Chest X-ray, PA view. Patient: 61 years old, sex F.
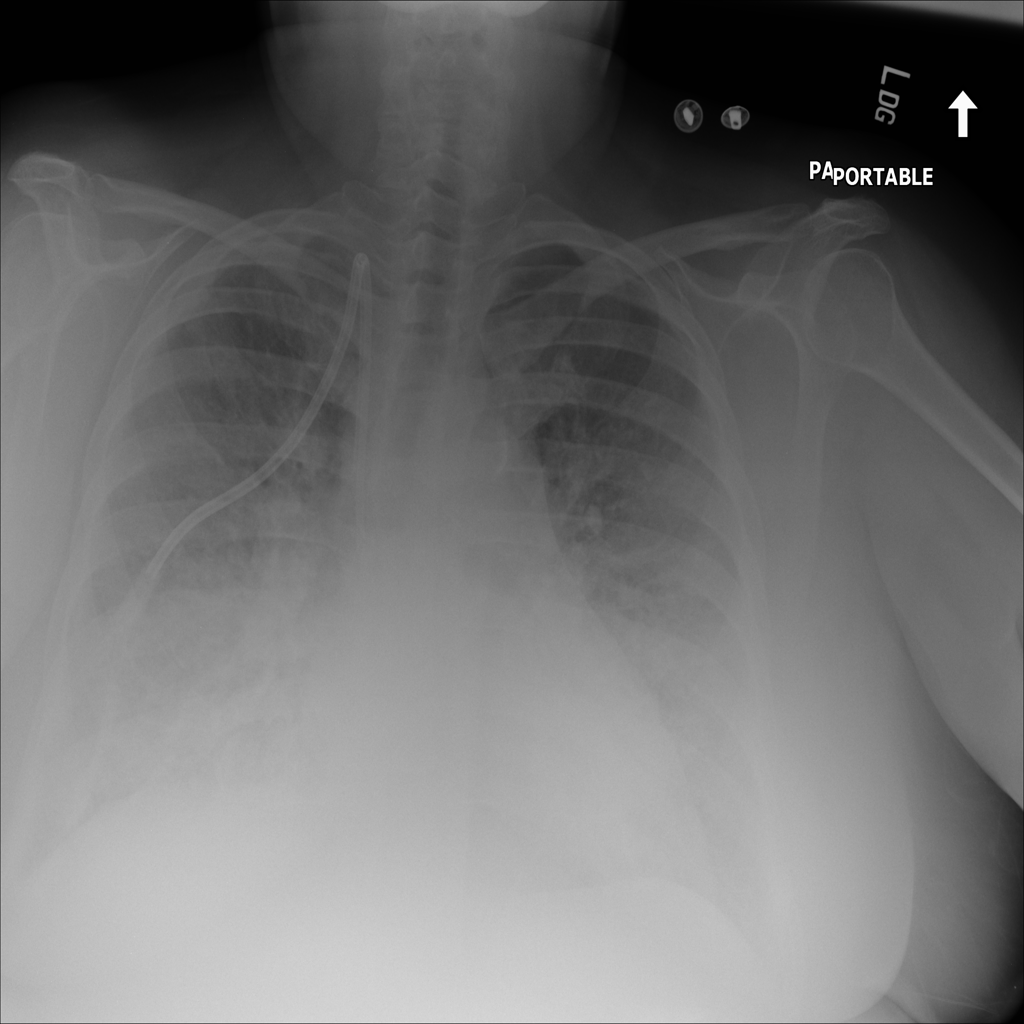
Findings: Infiltration